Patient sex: M
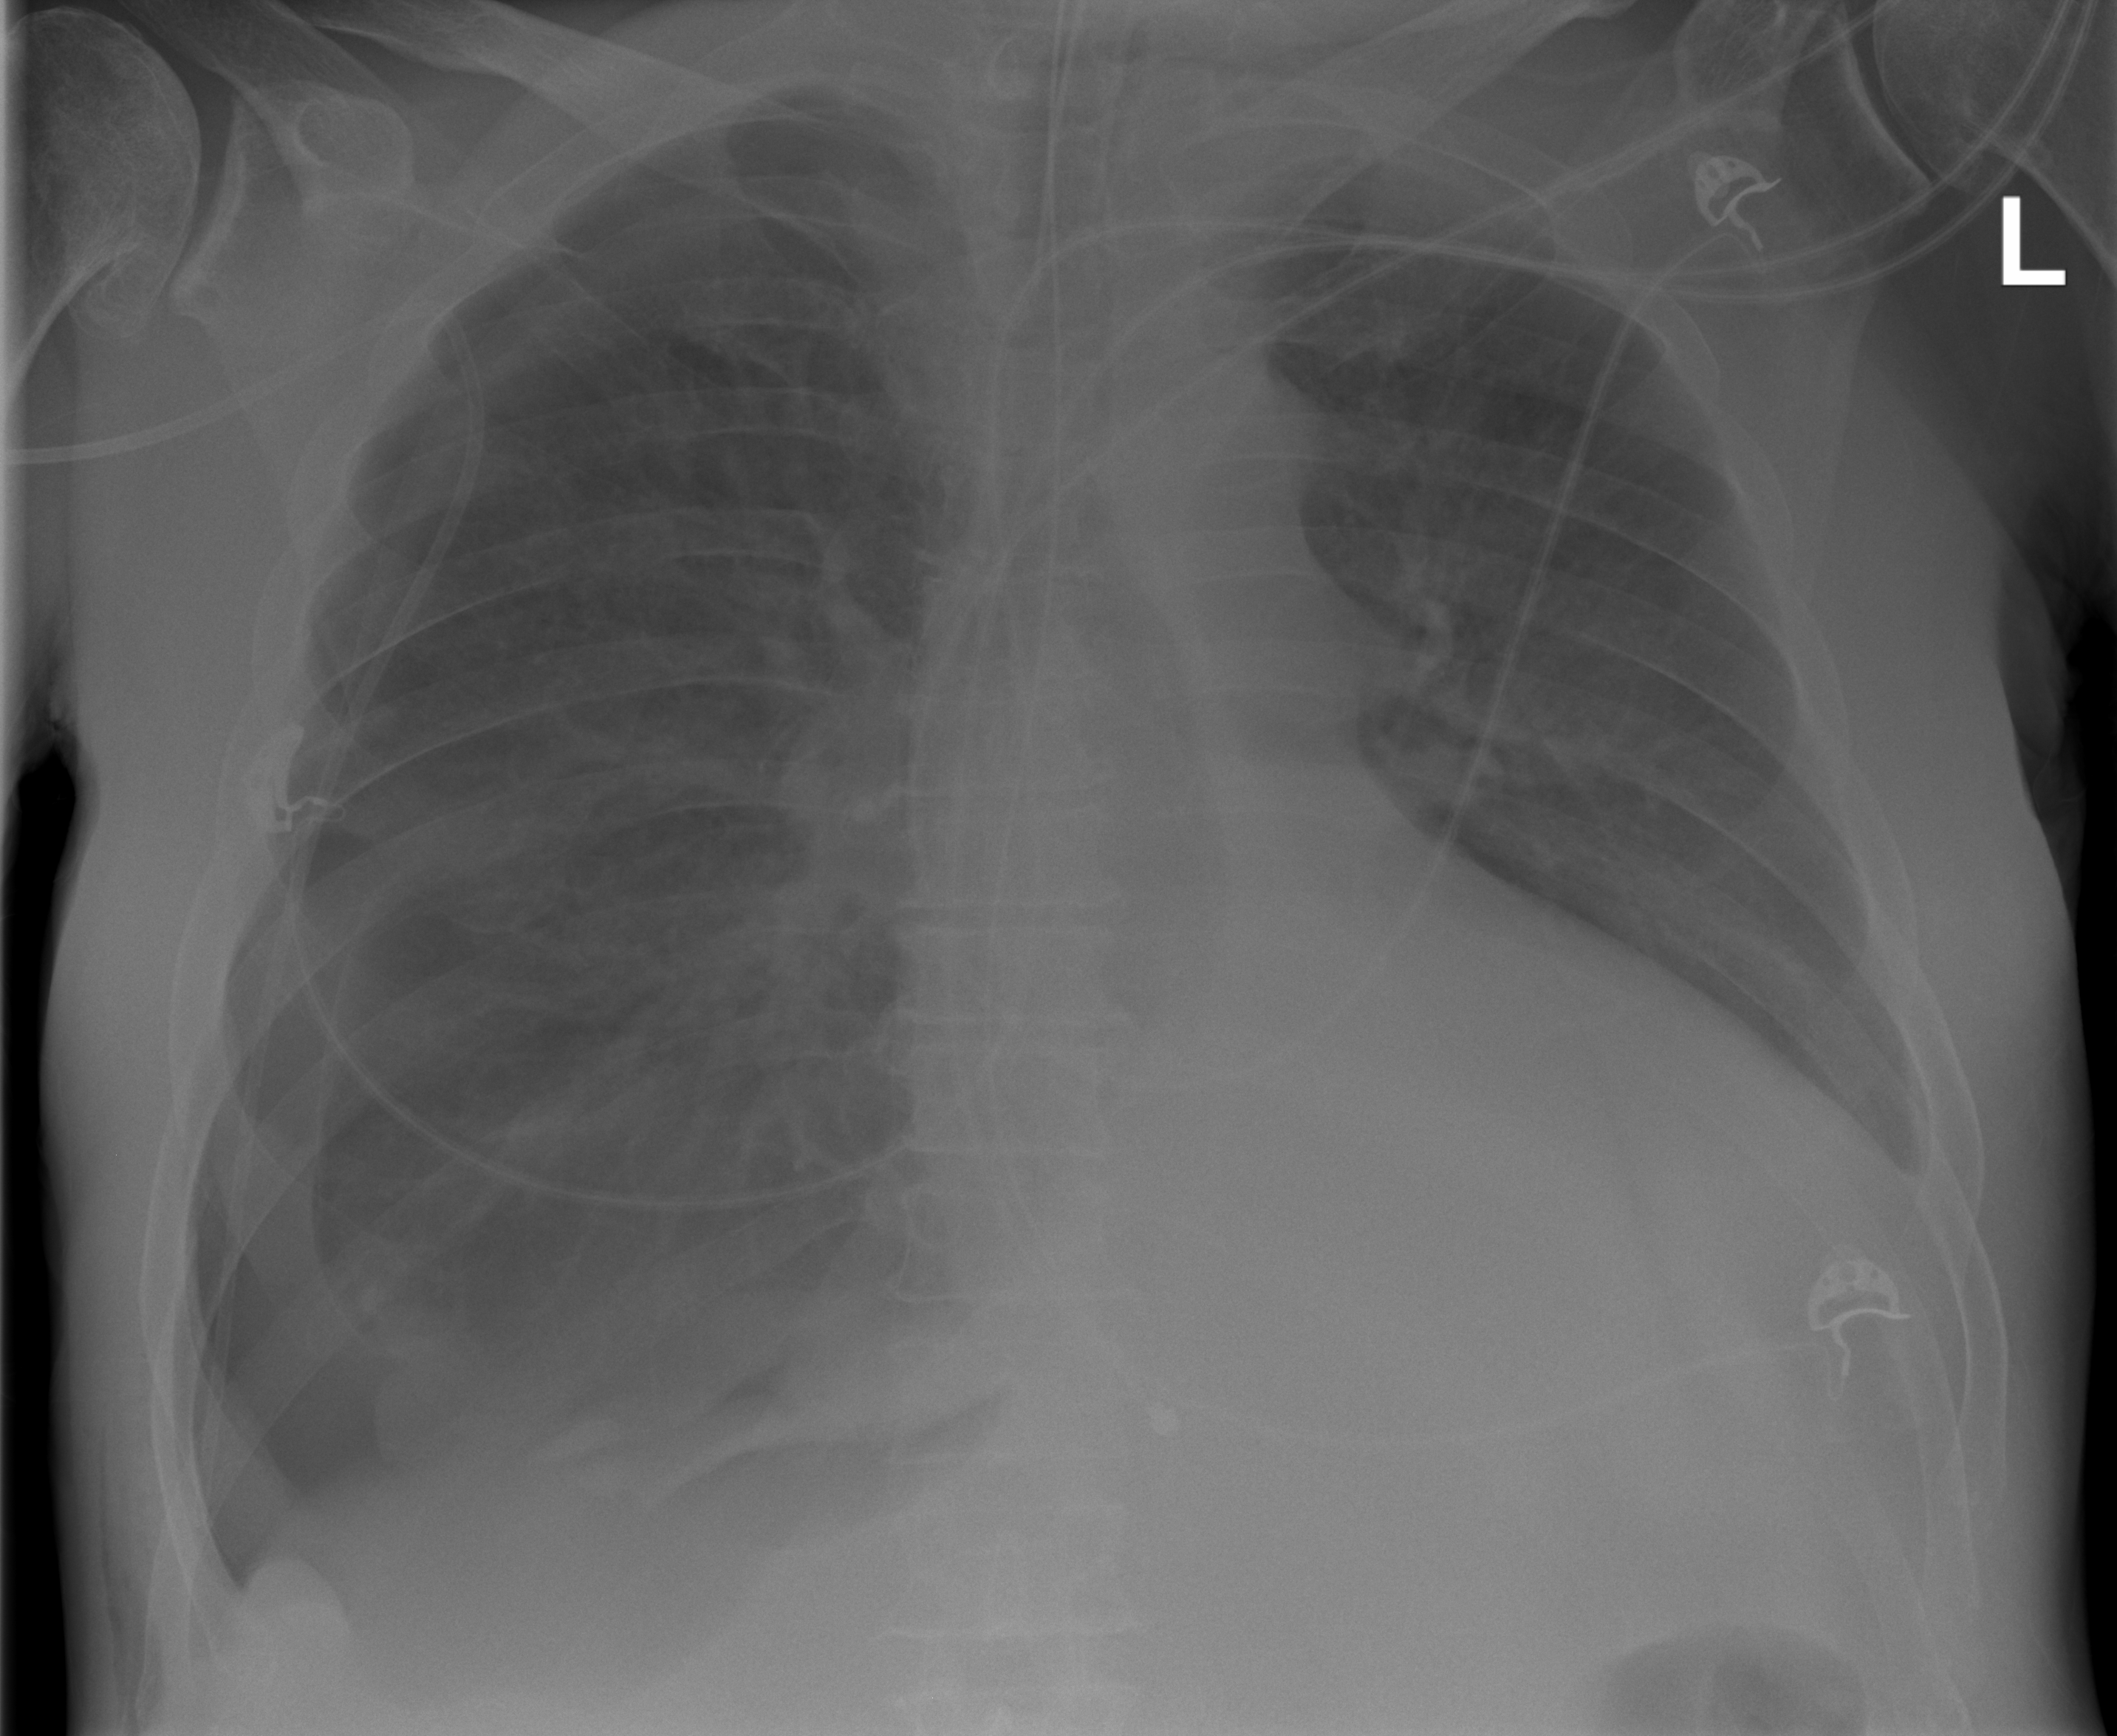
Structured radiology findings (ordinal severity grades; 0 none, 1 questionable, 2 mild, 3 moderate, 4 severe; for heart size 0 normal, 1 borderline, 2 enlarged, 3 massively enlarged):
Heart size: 2
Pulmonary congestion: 2
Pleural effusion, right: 2
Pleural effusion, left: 0
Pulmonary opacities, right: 0
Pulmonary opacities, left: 1
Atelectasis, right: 2
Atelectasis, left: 2